Question: Why is a php cli process using 25% of CPU, is there a way to reduce this? Right now I'm running 3 instances but obviously I would like to run much more to finish the job faster.
Background info: I'm moving data from a transbase db to mysql db.
EDIT: If I run this in a browser there isn't such a noticeable load on the CPU.
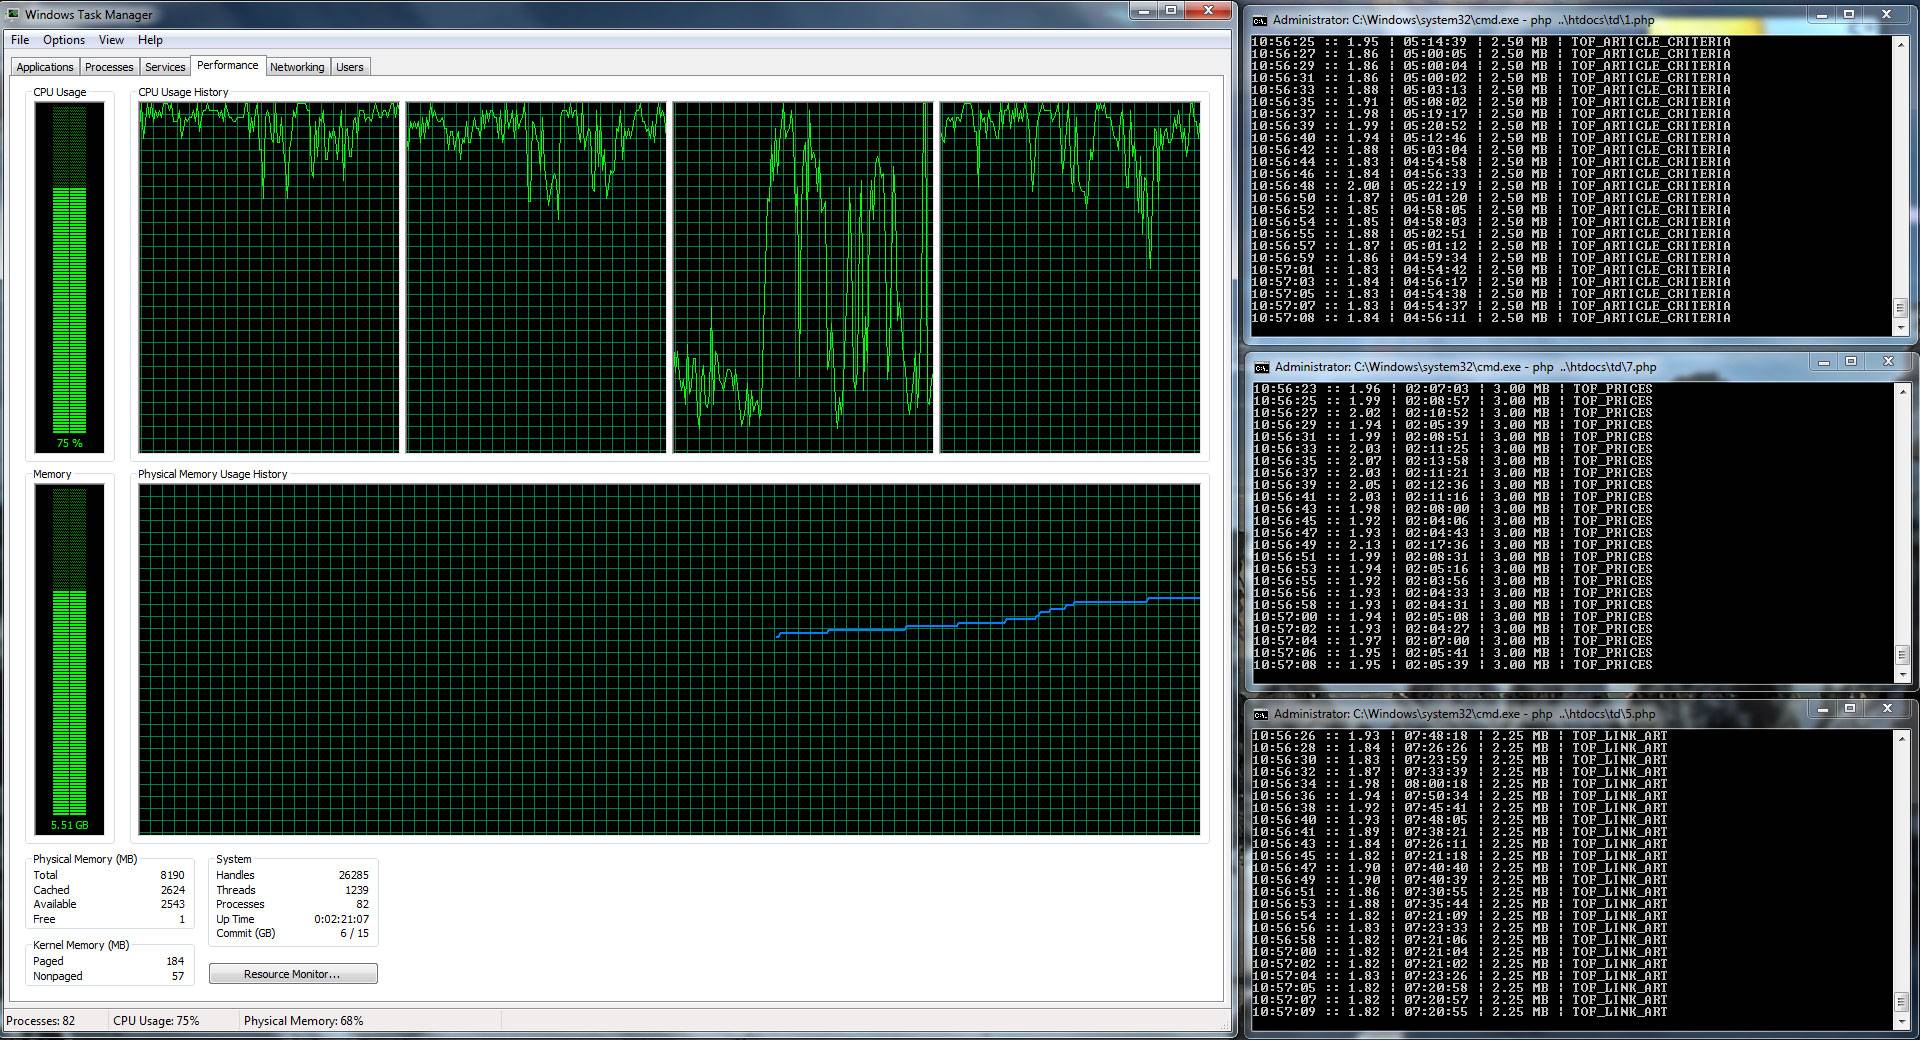
Answer: More processes doesn't mean faster processing. The PHP process takes as much CPU as it can to finisgh the task as quick as possible. It's probably 25% because you got a quad-core processor and it's a single threaded task.
Ideally, you would need 4 processes if you could assign each of them to a different code. Also, because of waiting for database or disk-I/O, a single thread cannot fully use all CPU power all the time, so go ahead and run more processes. It's not that a 5th processes will crash because all CPU power is used up; it will just take its share, while the OS divides processing power to all running processes.
Just dont' start too many; every process has a little overhead, and you won't benefit from having 200 simultaneous processes.